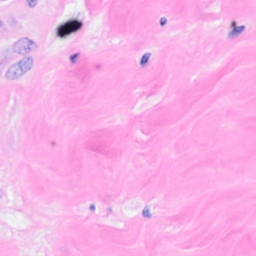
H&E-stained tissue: Breast